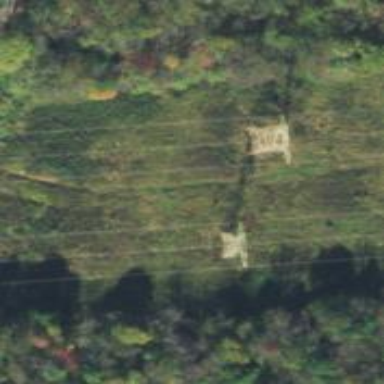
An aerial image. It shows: Lattice structure tower used for power distribution.